Milling tool wear sample.
Tool blade image: 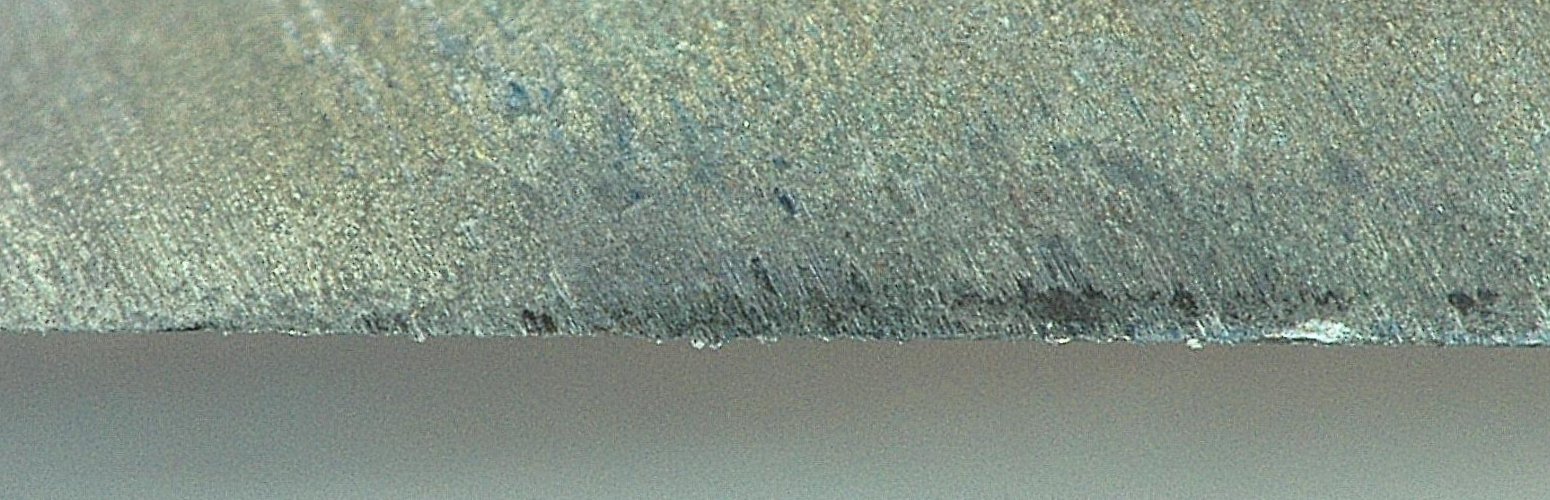
Chip image: 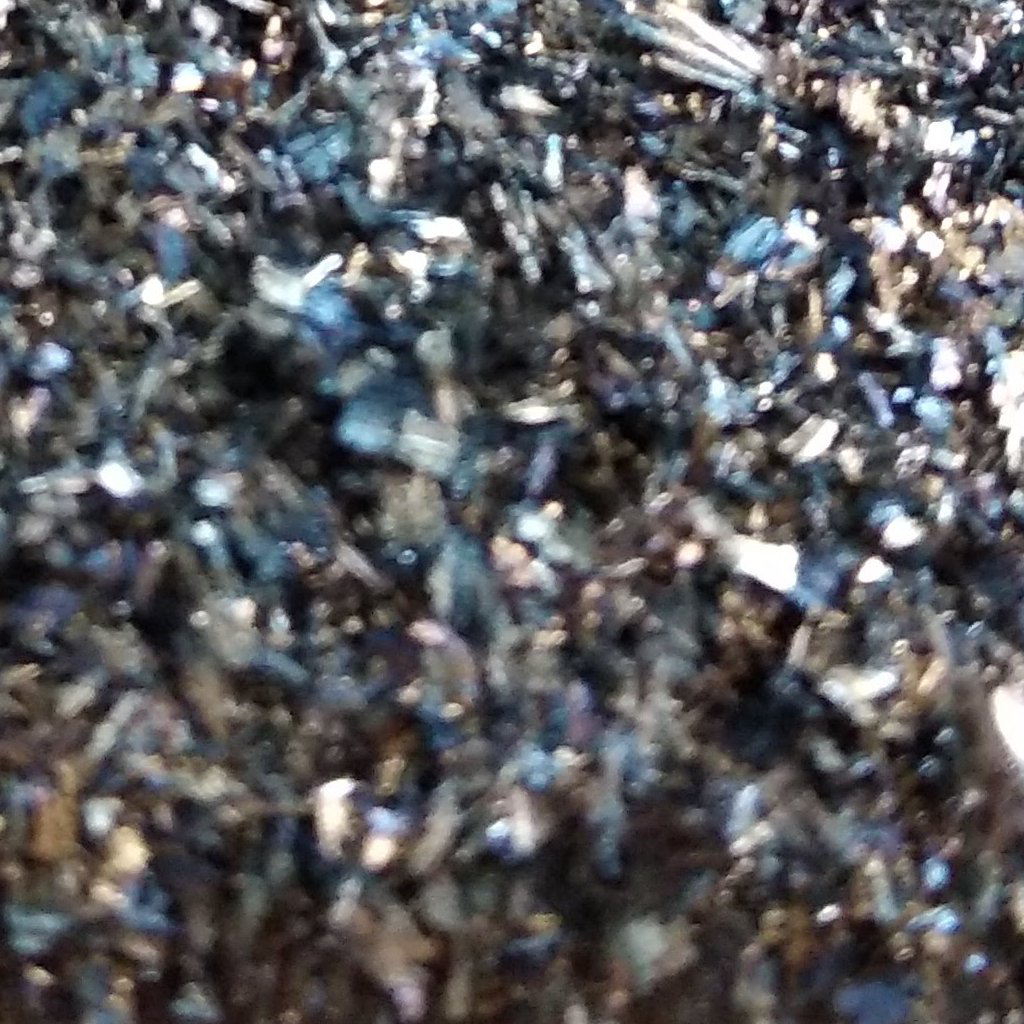
Workpiece image: 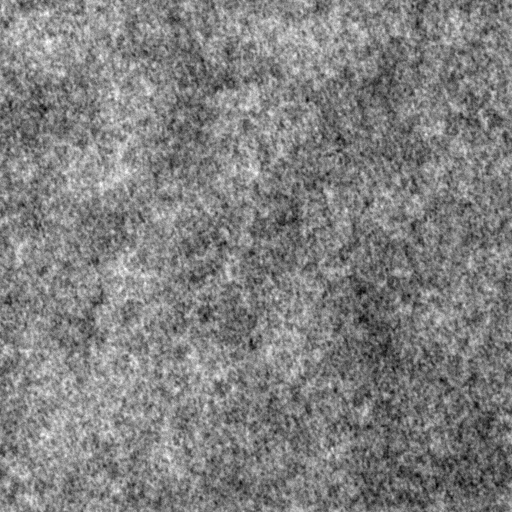
Tool wear state: dulled
Gaps: 0
Flank wear: 174.56
Overhang: 18.89
Force-signal Mel-spectrograms (X, Y, Z axes): 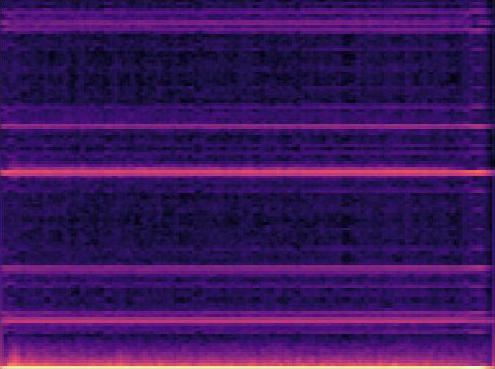 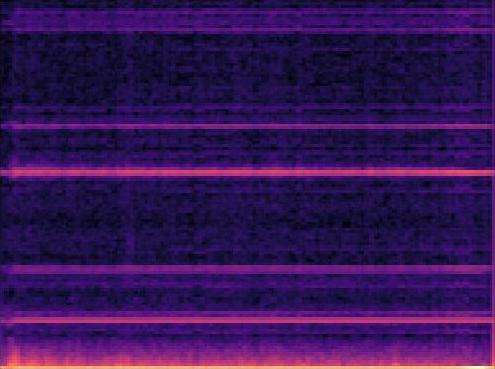 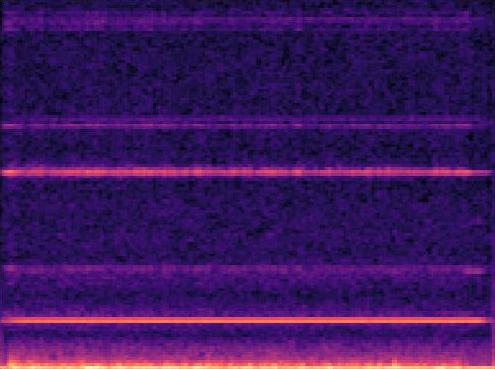
Force-signal scalograms (X, Y, Z axes): 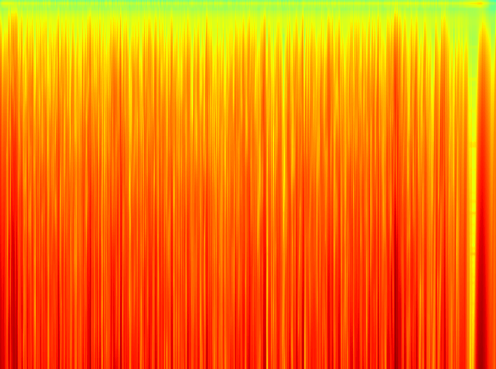 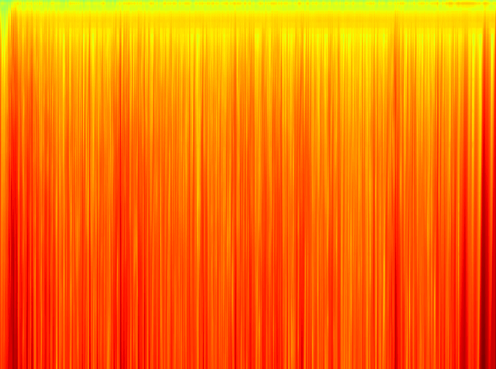 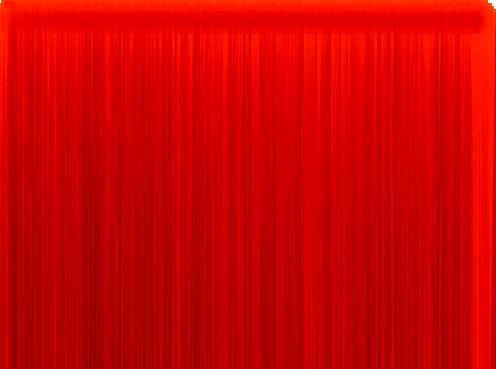
Force phase: accelerated_severe_wear